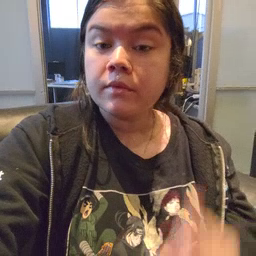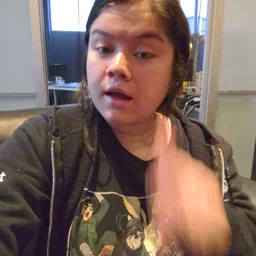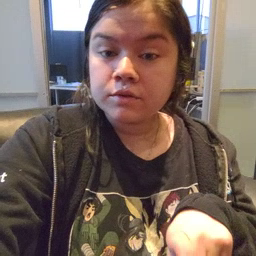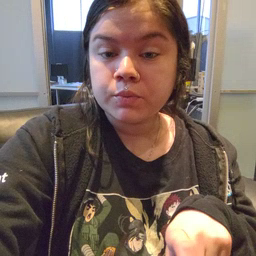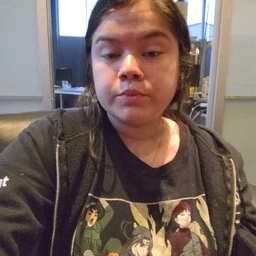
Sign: haveto